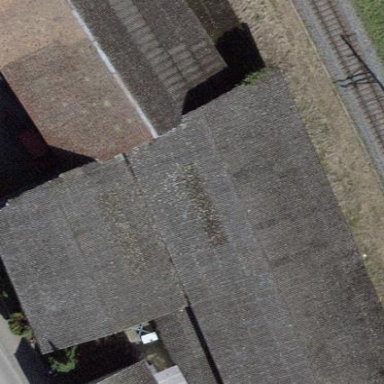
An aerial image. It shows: Flat-roofed building.